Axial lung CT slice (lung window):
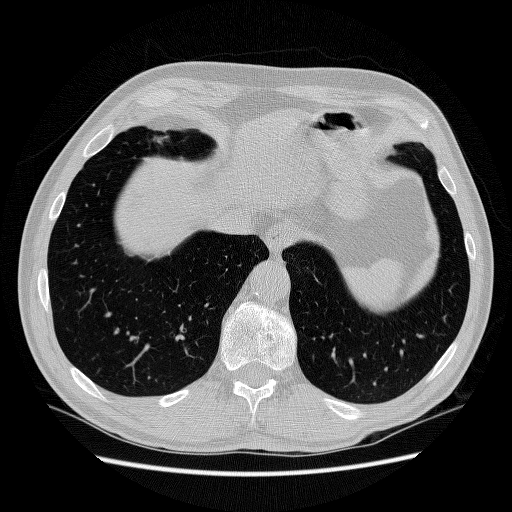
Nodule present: no